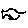
Label: fish